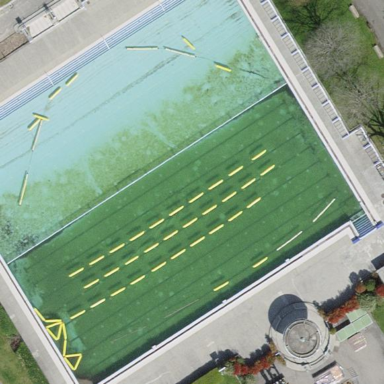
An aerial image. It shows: Swimming pool located in leisure land.